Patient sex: F
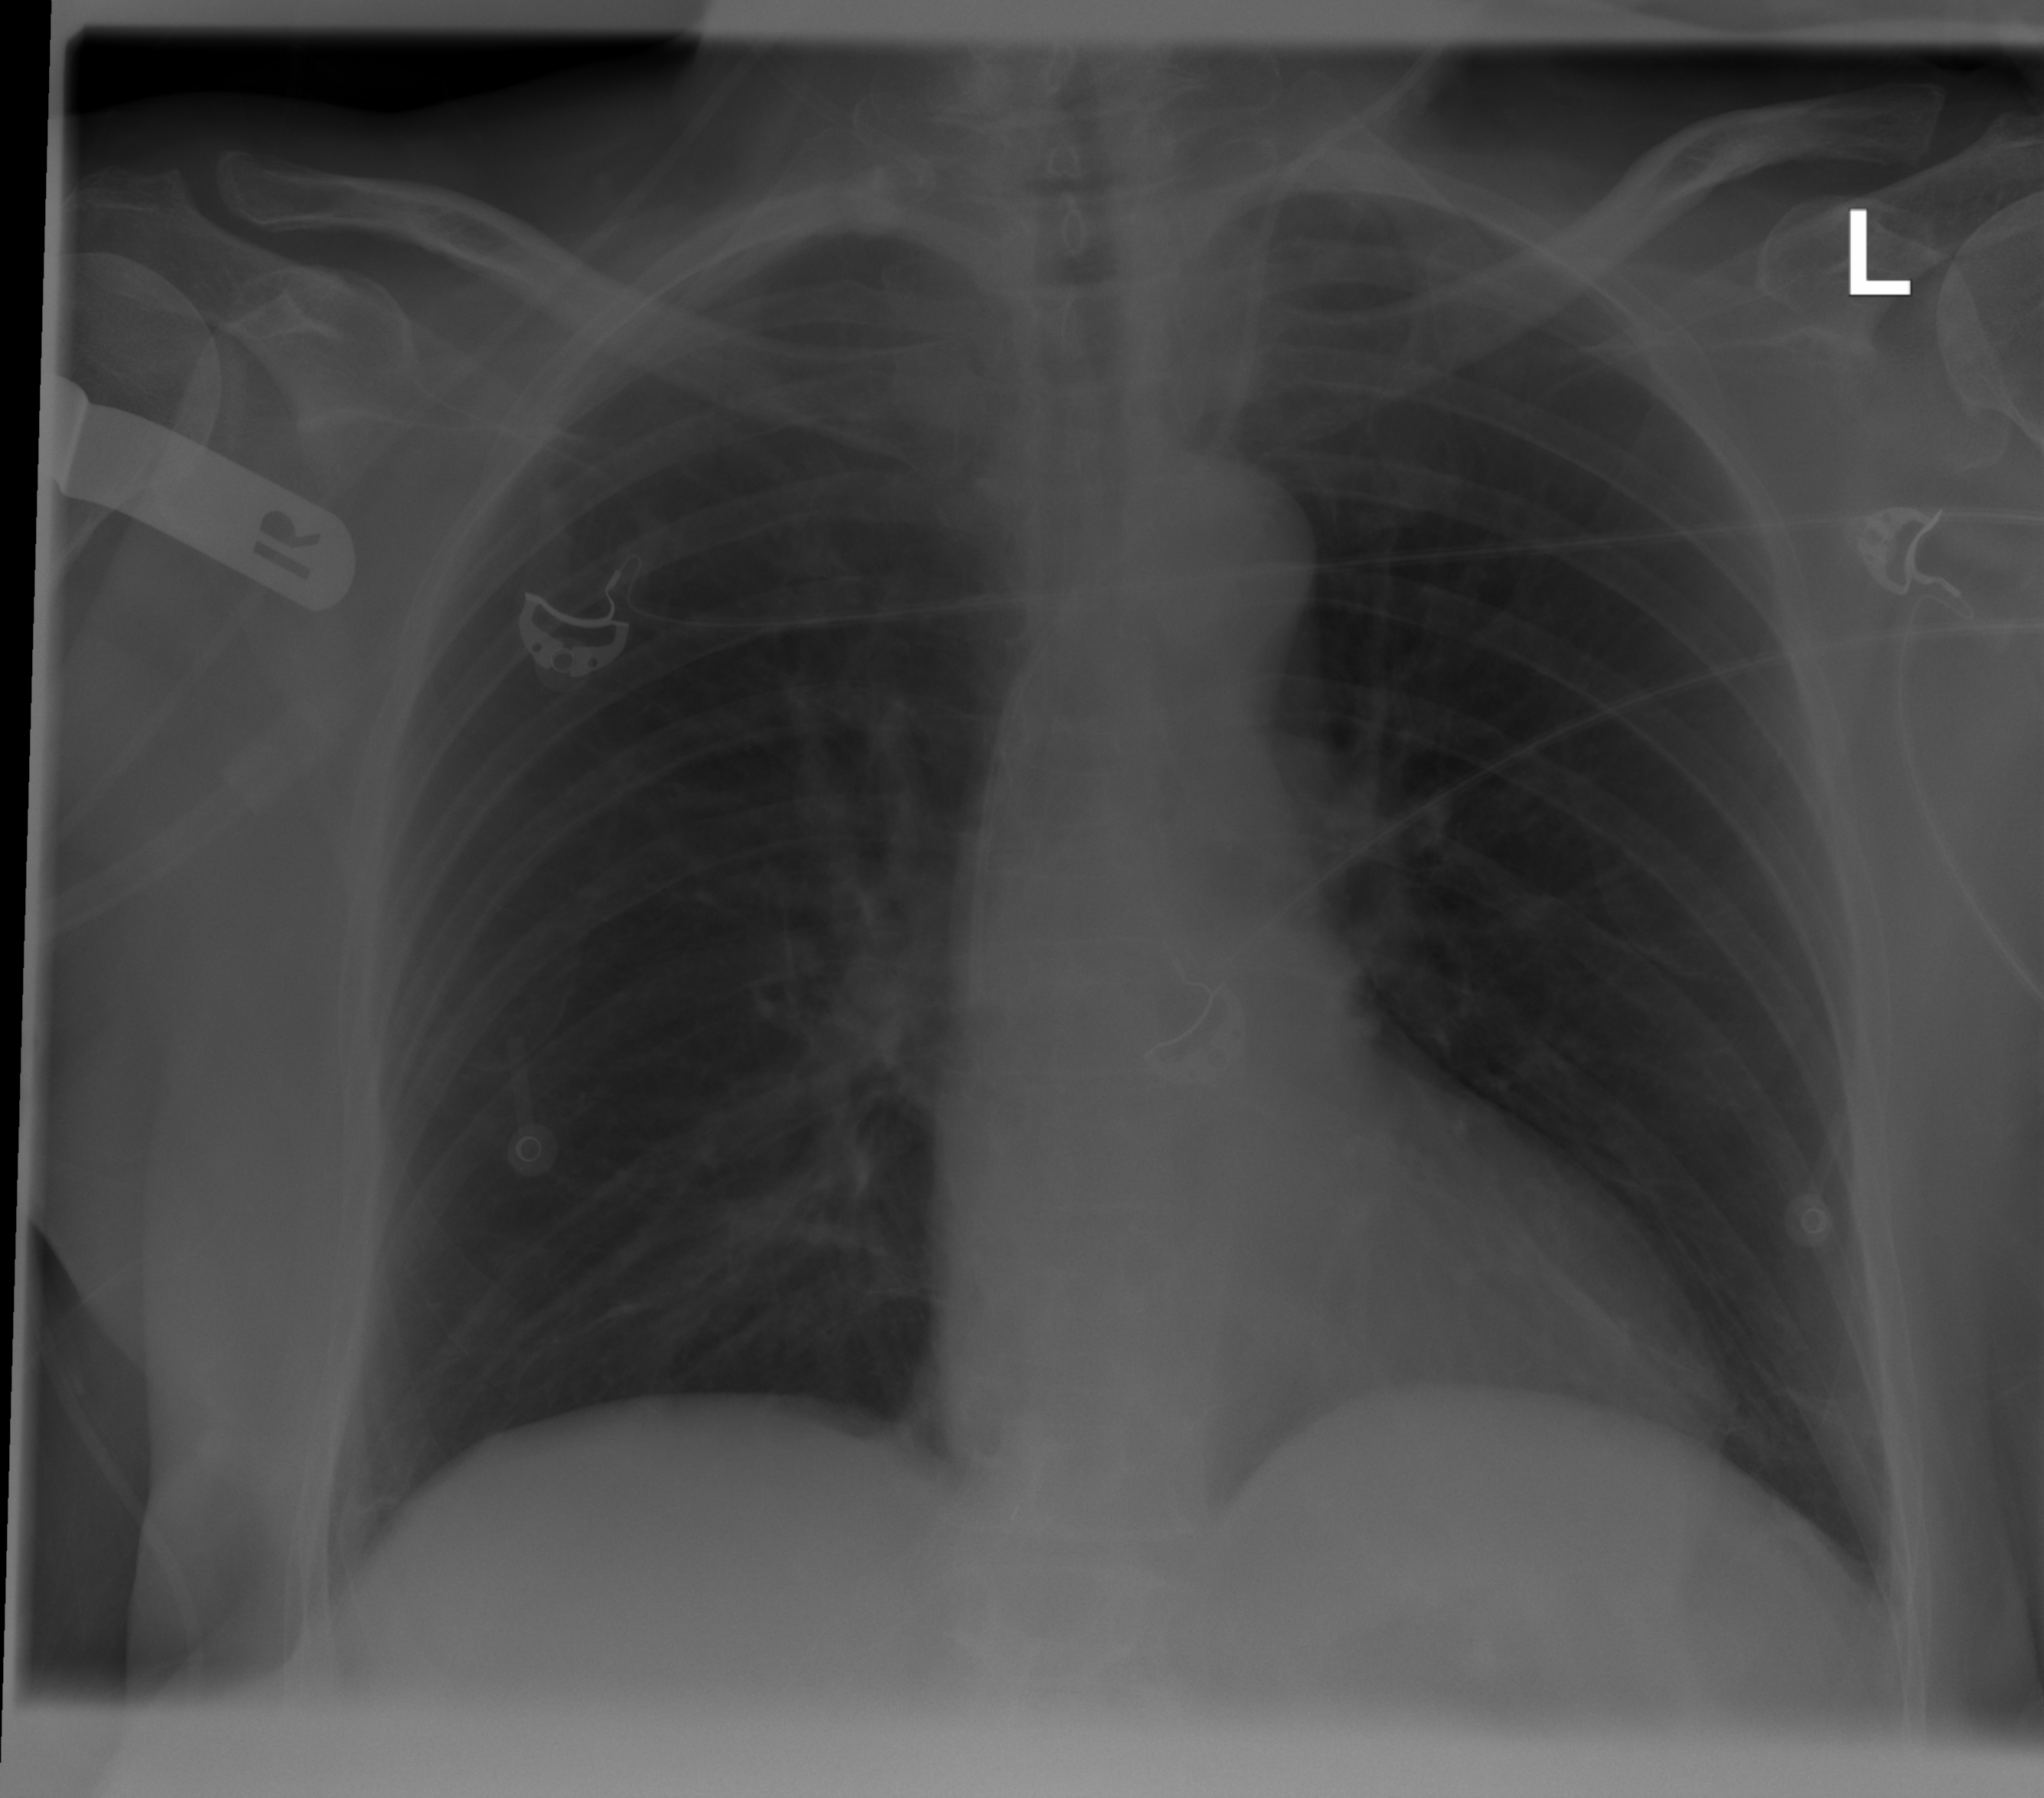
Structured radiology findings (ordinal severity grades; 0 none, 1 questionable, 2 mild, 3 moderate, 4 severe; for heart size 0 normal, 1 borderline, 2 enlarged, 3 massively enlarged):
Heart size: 0
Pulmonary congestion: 0
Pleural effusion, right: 0
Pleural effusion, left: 0
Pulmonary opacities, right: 0
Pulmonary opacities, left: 0
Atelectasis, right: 0
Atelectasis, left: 2